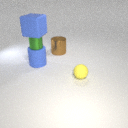
large blue rubber cube above small green metal cylinder